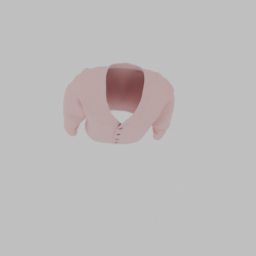
Label: people